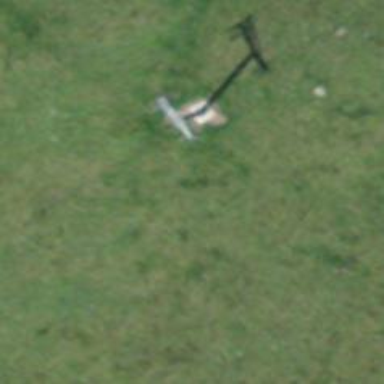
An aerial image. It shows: Pylon used for aerialway.